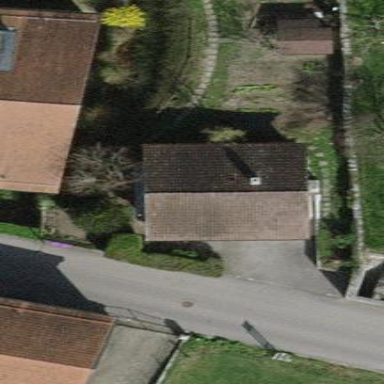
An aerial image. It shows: Simple house.